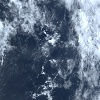
Label: cloud